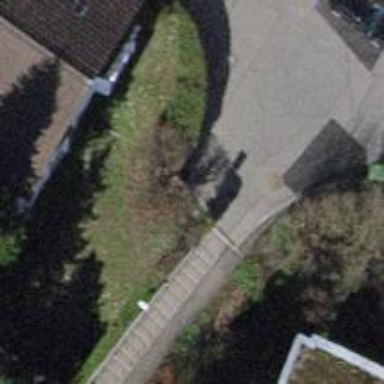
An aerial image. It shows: Asphalt steps with ramp.